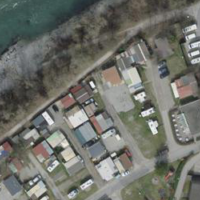
EUNIS habitat code: 53
Species observed at this site:
Corvus corone
Dendrocopos major
Turdus viscivorus
Fringilla coelebs
Coloeus monedula
Sylvia atricapilla
Carduelis carduelis
Turdus merula
Juglans regia
Acer campestre
Chelidonium majus
Parus major
Erithacus rubecula
Plantago media
Sitta europaea
Garrulus glandarius
Picus viridis